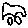
Label: car